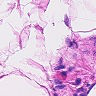
Metastatic tissue present: no